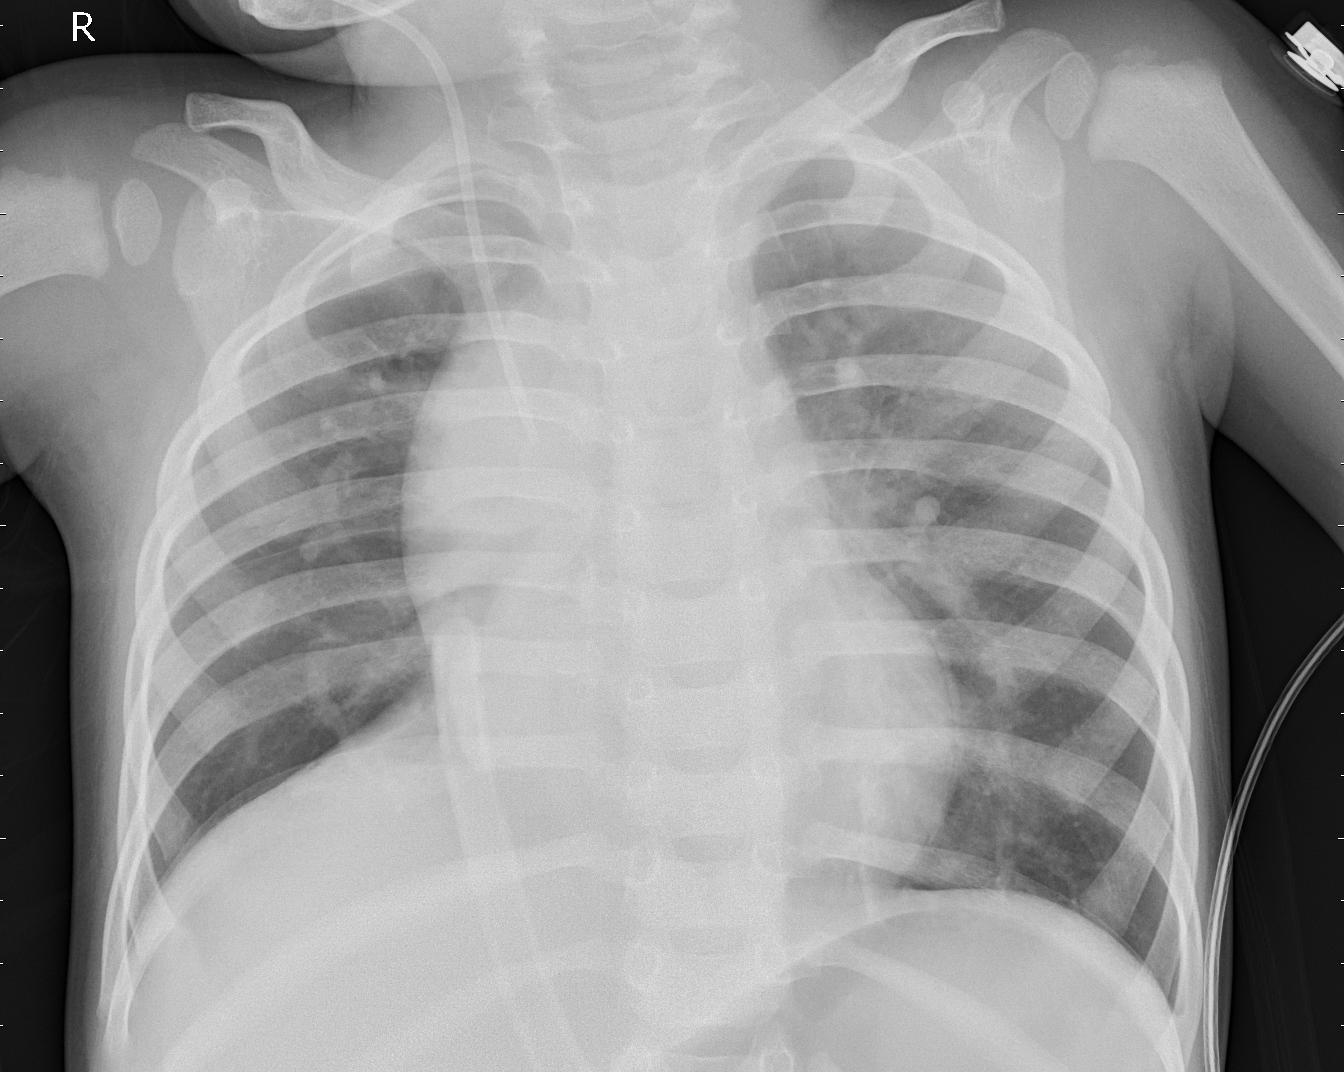
Diagnosis: PNEUMONIA